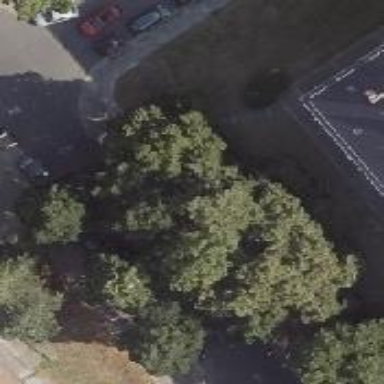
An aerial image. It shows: Avenue lined with deciduous broadleaved trees.